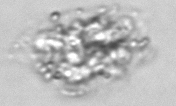
Label: Leptocylindrus_mediterraneus